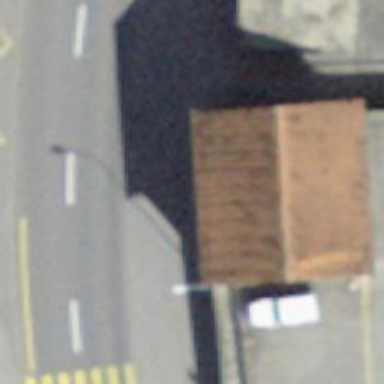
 serving as platform for public transportation."